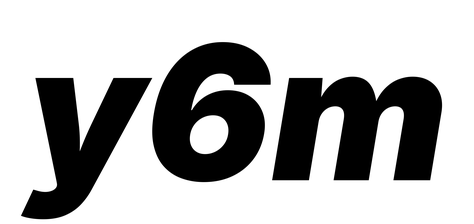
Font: Inter-Italic_Black_Italic